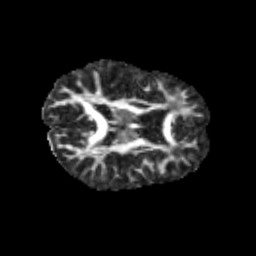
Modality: FA
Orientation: axial
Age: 12
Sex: female
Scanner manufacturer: siemens
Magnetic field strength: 3 T
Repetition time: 3.8 s
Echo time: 0.07 s